Field crop: maize
Growth stage: 1
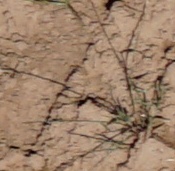
Species: lolium